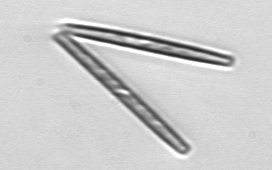
Label: Thalassionema